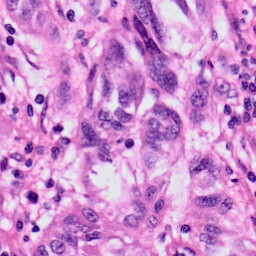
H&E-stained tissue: Skin